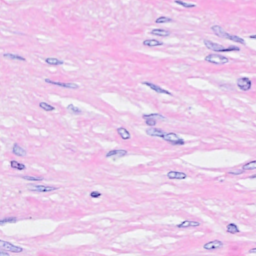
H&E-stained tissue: Breast